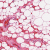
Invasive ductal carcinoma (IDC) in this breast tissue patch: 0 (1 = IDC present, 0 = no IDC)